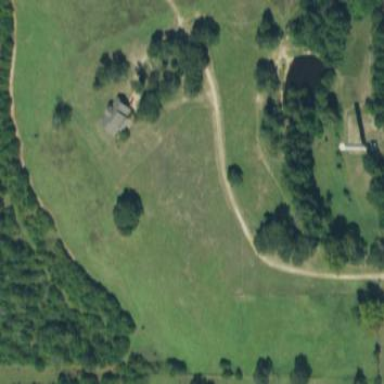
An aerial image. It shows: Pasture used as meadow.